The plot shows how the frequency content of a rotor-rig vibration signal evolves over time (STFT spectrogram). Classify the rotor condition as one of: normal, misalignment, unbalance, looseness.
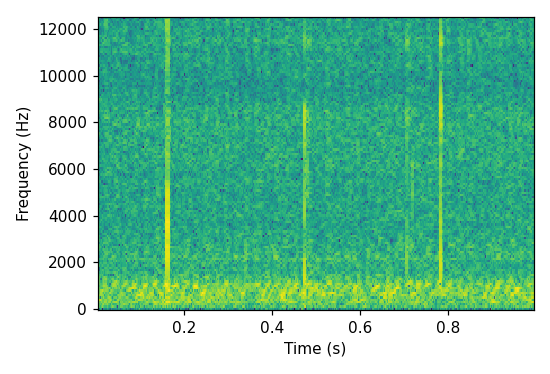
Answer: unbalance